Question: I am working on a PHP code in which when page is run it will display dynamic records with an option of Update button. Now the problem is that it is generated dynamically, so how do I get particular COLUMN value of table record when a button is clicked?

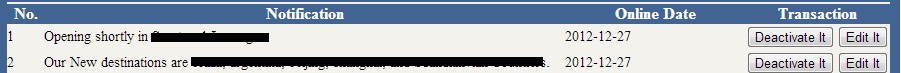
Answer: '''
echo "<table>";
echo "<tr>";
while( ($row = mysql_fetch_array($result)))
{
echo "<td>".$row['no']."</td>";
echo "<td>".$row['notify']."</td>";
echo "<td>".$row['date']."</td>";
echo "<td>".$row['url']."</td>";
echo "<td><input type='button' name='update' onClick='updateRecord(this)' id='update' value='".$row['id']."'></td>";
}
echo "</tr>";
echo "</table>";
'''
'''
function updateRecord(id)
{
var recordId = id.value;
...Update record through ajax call...
...Update record through form submit...
}
'''
'''
$.ajax({
url: 'update.php',
method: 'GET',
data: 'userID=' + recordId,
success: function(new_data){
$(popID).html(new_data);
$(popID).dialog();
alert('Load was performed.');
}
});
'''